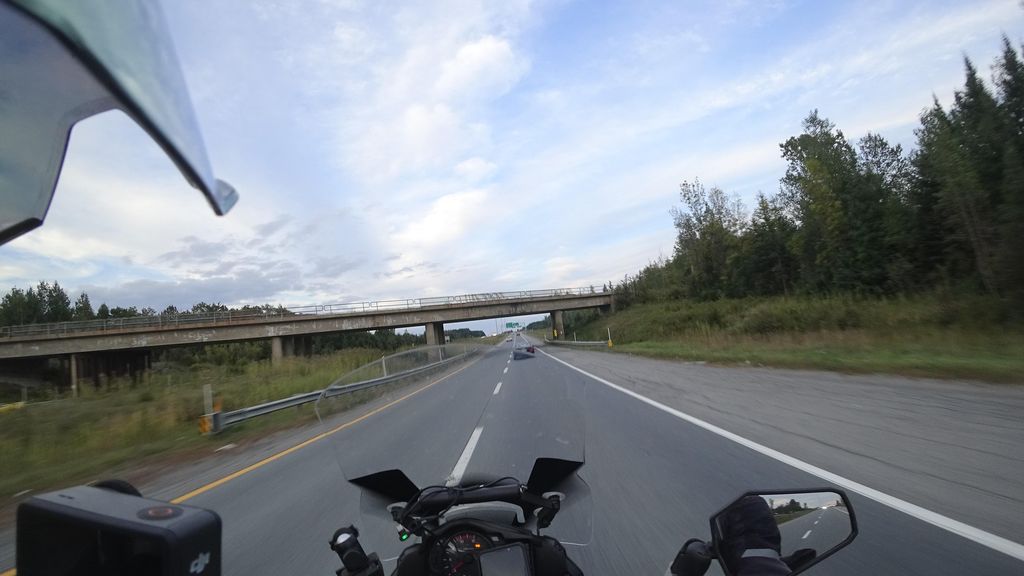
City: quebec_city